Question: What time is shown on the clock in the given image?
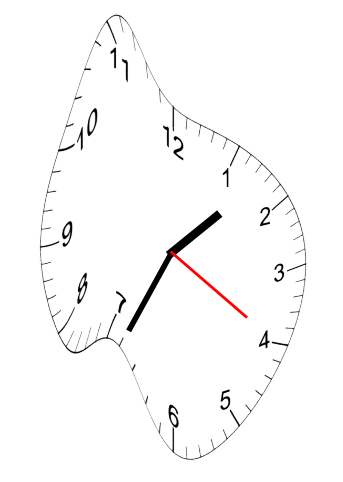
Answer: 01:34:20